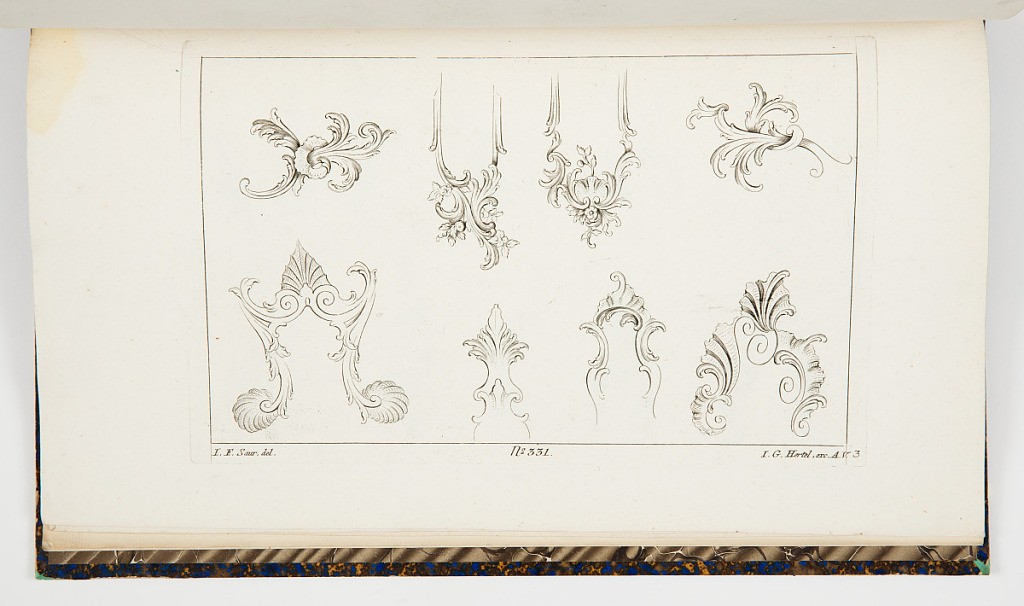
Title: Designs for Rocaille Motifs
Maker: I. F. Saur, German, active 18th century
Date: mid- 18th century
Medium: Etching on off-white paper
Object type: Print
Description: Designs for rocaille motifs of scrolls, rinceaux, and garlands. The plate is signed and numbered.